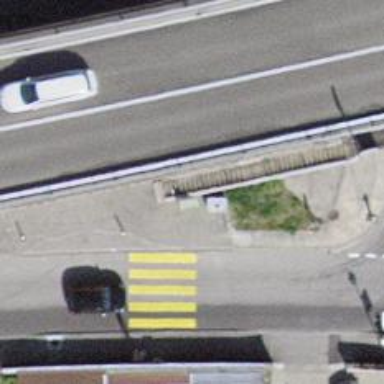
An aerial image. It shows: Set of steps on the road.